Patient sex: M
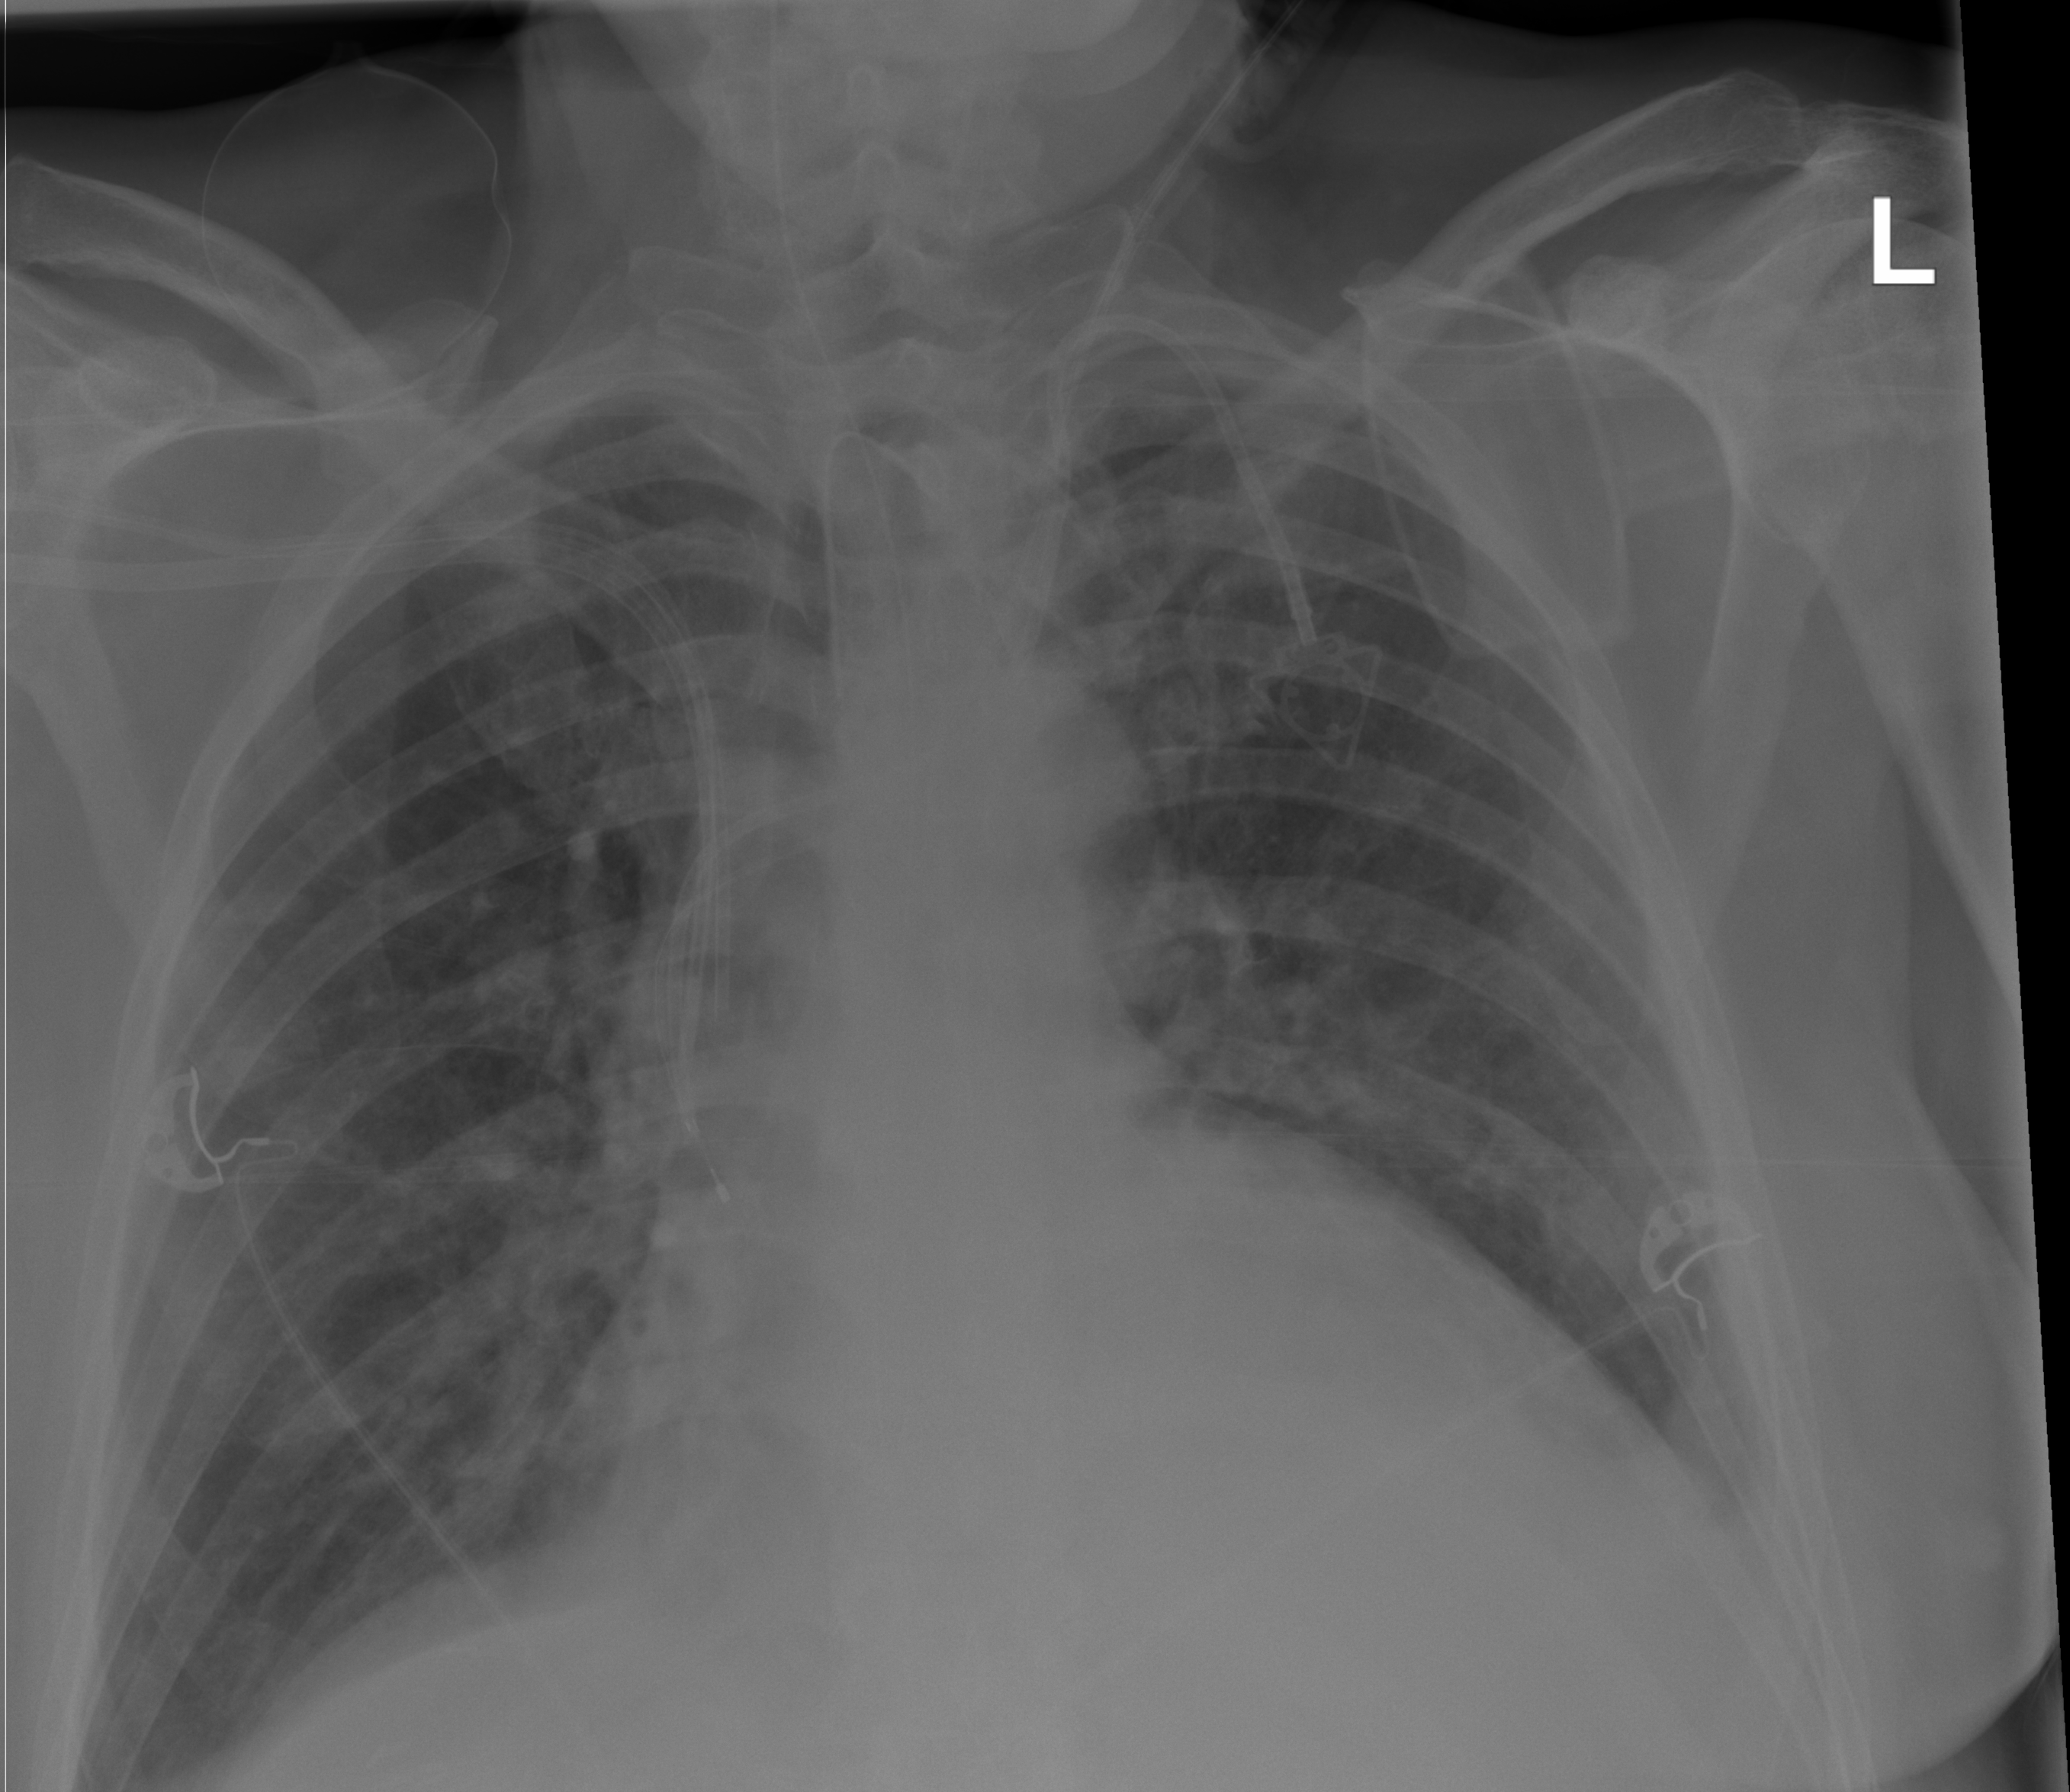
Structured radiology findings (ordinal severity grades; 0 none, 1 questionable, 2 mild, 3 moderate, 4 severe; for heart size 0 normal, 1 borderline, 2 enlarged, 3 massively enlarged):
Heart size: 2
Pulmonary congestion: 0
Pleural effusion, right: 0
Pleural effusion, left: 2
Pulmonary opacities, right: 0
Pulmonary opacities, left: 0
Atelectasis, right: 2
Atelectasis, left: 2